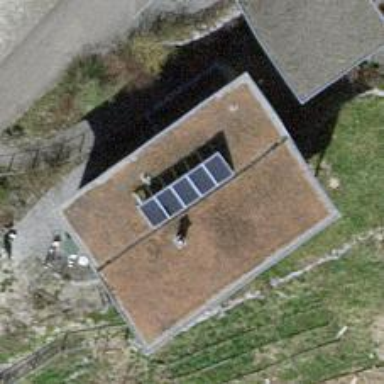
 consisting of solar photovoltaic panels."